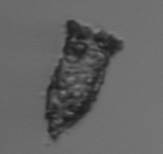
Label: Tintinnopsis